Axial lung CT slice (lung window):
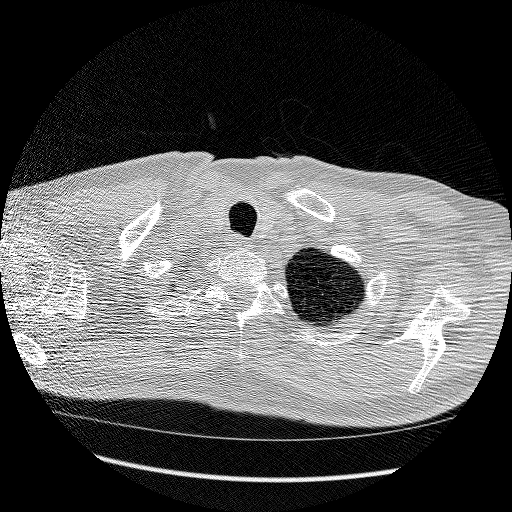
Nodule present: no